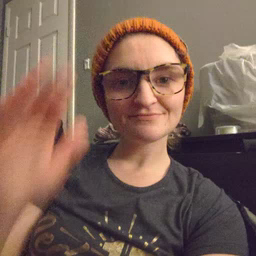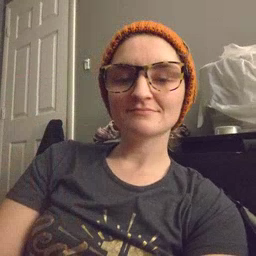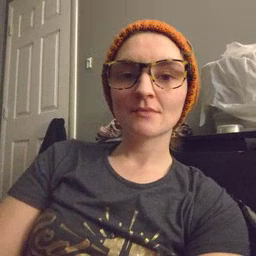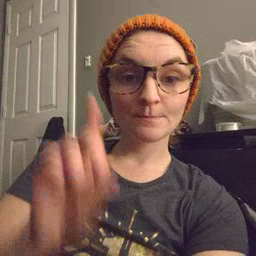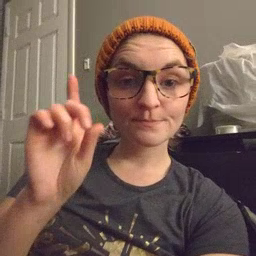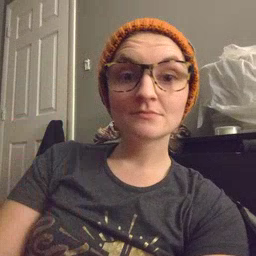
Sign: up